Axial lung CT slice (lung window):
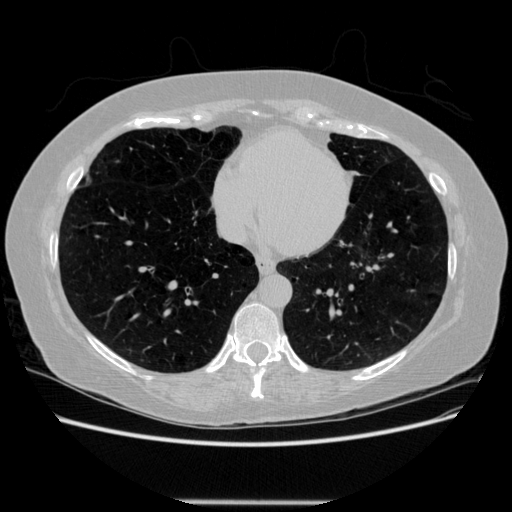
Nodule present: no